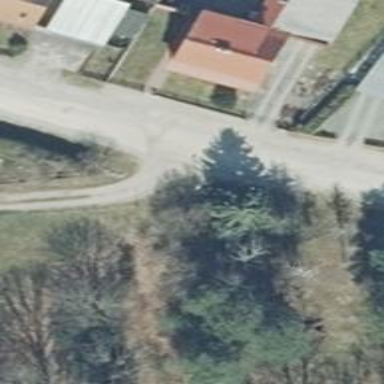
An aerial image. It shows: Residential road with ground surface.